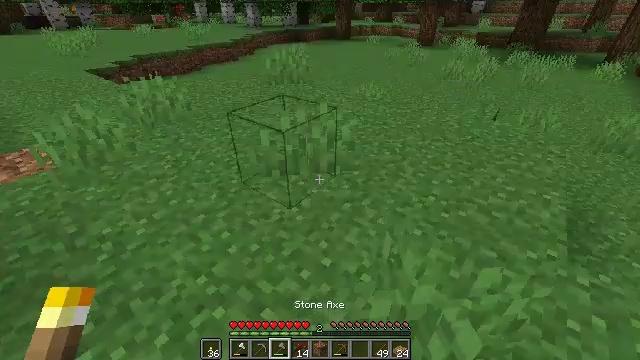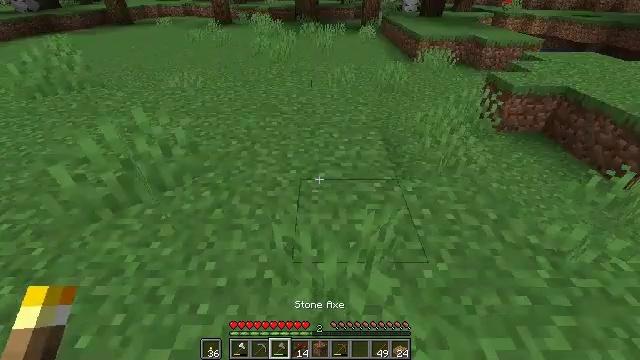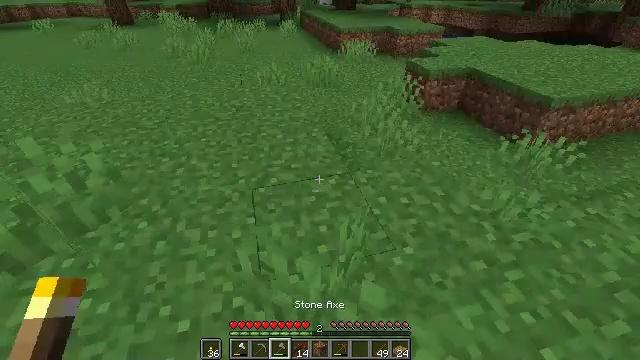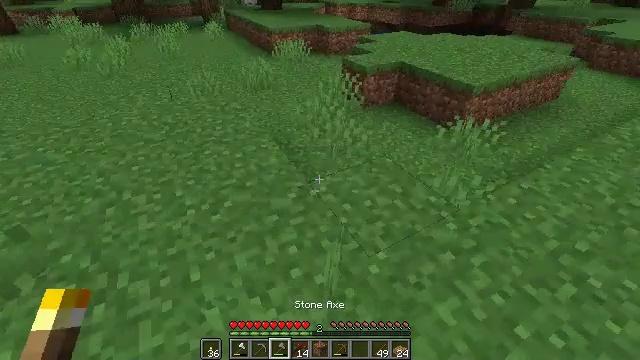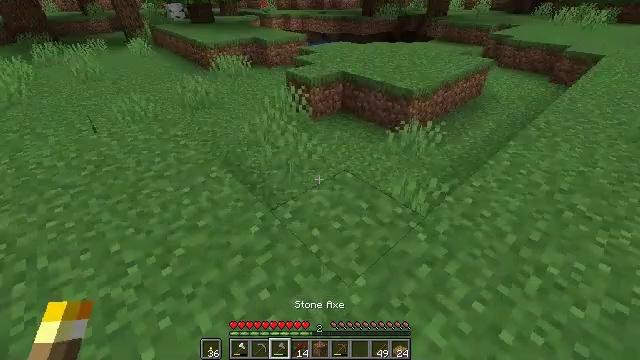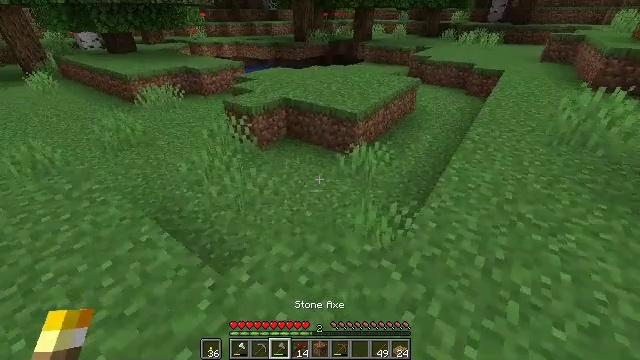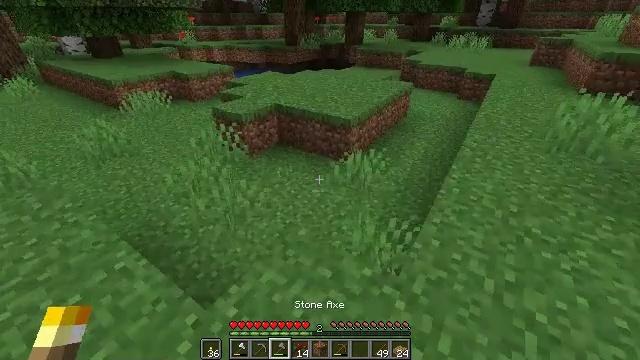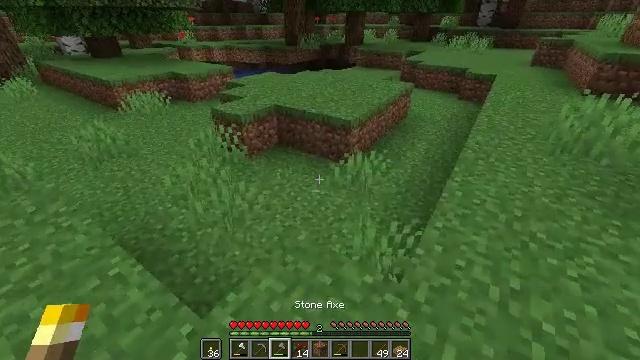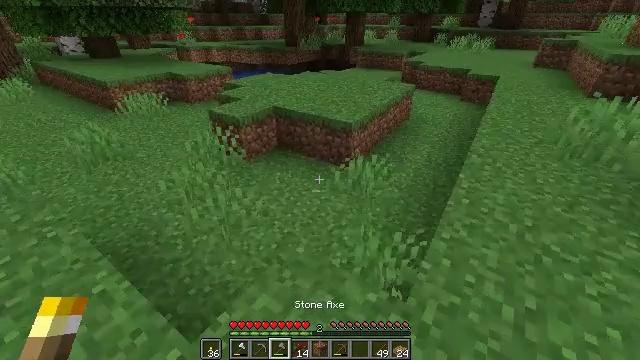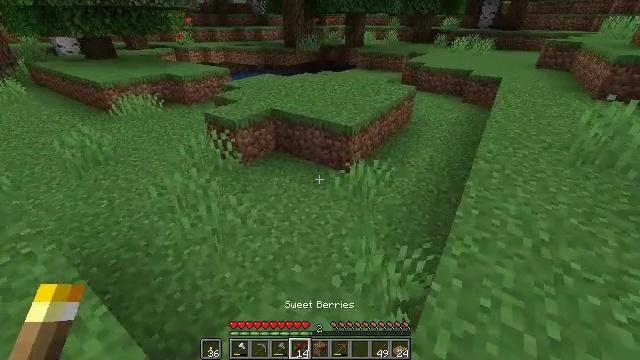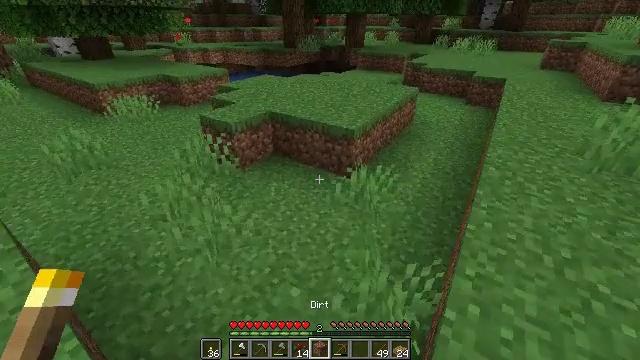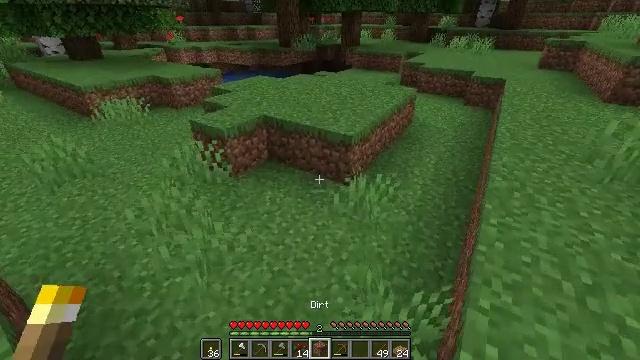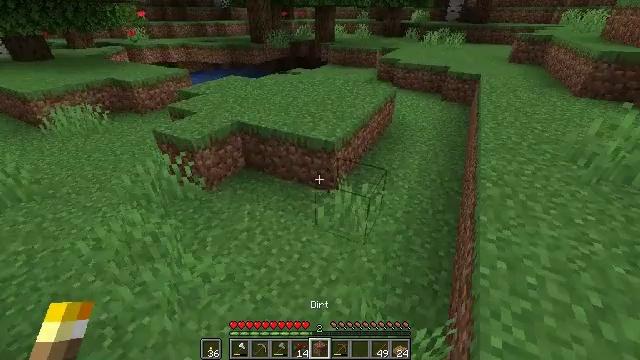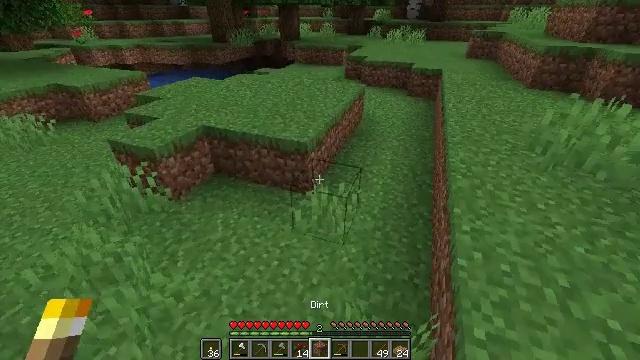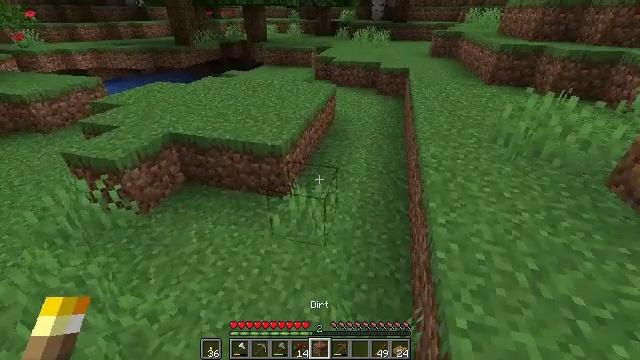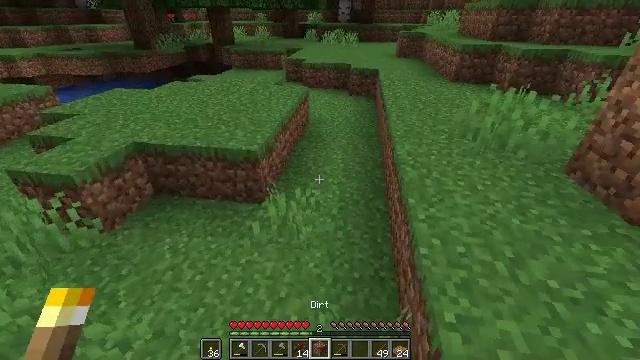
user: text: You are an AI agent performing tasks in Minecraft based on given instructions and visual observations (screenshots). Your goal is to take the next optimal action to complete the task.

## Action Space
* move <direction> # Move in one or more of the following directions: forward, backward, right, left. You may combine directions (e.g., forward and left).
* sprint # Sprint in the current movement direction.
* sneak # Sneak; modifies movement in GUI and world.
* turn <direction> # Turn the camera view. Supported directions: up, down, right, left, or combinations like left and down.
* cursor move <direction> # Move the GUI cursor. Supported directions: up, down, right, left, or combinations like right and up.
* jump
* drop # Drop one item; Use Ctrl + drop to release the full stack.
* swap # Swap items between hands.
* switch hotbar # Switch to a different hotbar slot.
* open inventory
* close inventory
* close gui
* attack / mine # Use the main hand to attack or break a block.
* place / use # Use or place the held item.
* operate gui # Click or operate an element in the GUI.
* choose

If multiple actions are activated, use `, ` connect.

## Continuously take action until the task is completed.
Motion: motion action
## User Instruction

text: Clear the sweet berry bush to collect the sweet berries.
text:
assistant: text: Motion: move forward, turn right and down
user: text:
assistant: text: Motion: move forward, turn right
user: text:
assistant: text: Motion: move forward, turn right
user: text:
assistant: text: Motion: move forward, turn right and up
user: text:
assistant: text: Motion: move forward, turn right and up
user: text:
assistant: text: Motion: move forward, turn right
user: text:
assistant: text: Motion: move forward
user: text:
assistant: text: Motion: move forward
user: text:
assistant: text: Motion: move forward
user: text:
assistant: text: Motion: move forward
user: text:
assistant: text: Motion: move forward
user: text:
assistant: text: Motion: move forward, turn right
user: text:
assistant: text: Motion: turn right
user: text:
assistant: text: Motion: turn right
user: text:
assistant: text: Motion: turn right
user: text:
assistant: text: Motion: turn right
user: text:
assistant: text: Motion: turn right
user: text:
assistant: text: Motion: turn right
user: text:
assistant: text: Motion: turn right
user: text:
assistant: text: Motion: turn right and up
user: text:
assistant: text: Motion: turn right and up
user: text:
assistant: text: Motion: turn up
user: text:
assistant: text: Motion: no_op
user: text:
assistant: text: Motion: no_op
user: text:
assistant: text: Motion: no_op
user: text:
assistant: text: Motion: turn left
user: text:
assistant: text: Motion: turn right and down
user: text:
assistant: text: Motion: turn right
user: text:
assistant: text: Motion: turn right
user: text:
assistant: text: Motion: no_op